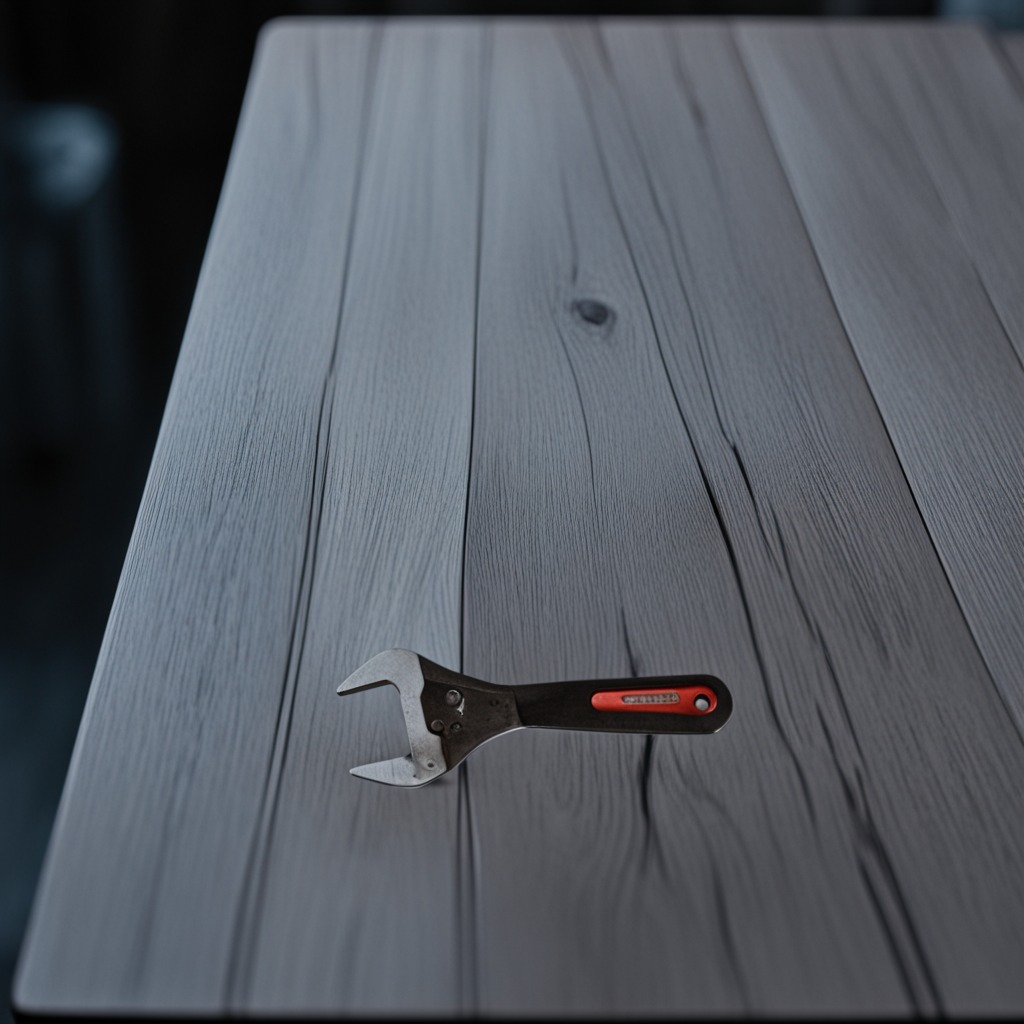
A wrench lies on the old table with faint burn marks in a small garage at twilight.